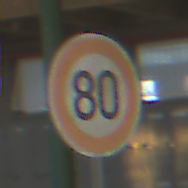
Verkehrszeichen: Geschwindigkeit80
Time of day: MorningAfternoon
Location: Roofed (Special)
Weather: NotSpecified
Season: NotSpecified
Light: Artificial